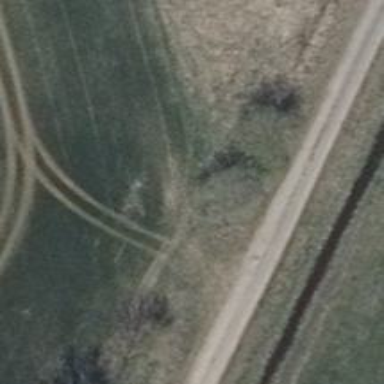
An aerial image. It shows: Row of trees in natural setting.